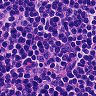
Metastatic tissue present: no